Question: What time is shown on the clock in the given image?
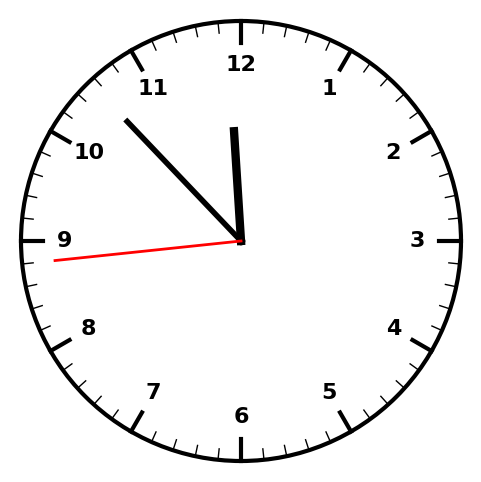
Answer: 11:52:44